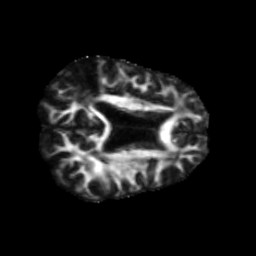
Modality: FA
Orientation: axial
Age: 73
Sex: female
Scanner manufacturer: siemens
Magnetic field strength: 3 T
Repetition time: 5.47 s
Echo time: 0.0854 s